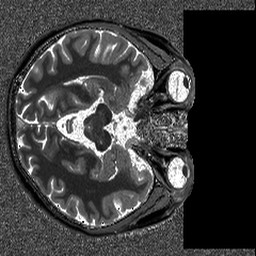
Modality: T1map
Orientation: axial
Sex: female